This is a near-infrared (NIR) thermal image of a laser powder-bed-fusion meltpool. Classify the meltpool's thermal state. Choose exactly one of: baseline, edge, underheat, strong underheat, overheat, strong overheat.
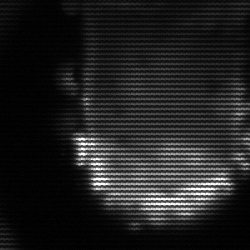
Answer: baseline